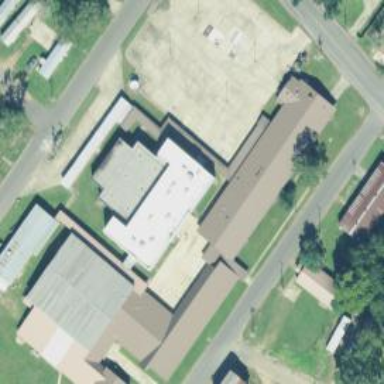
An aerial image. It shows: School.